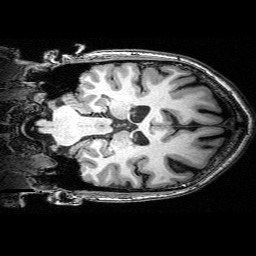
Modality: T1w
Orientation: coronal
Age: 60
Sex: male
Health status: ill
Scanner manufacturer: siemens
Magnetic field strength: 3 T
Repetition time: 0.0025 s
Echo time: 0.00336 s